Interaction volume radius: 10 \u00c5
Interaction volume height: 15 \u00c5
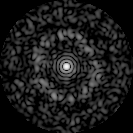
Disorder parameter: 0.8293